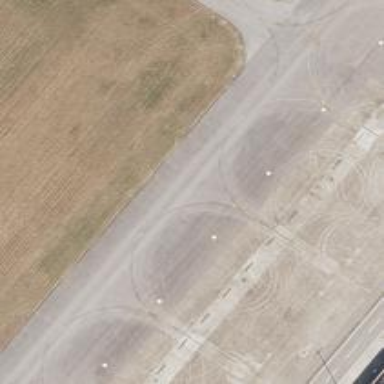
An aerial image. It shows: View of taxiway at the airport.